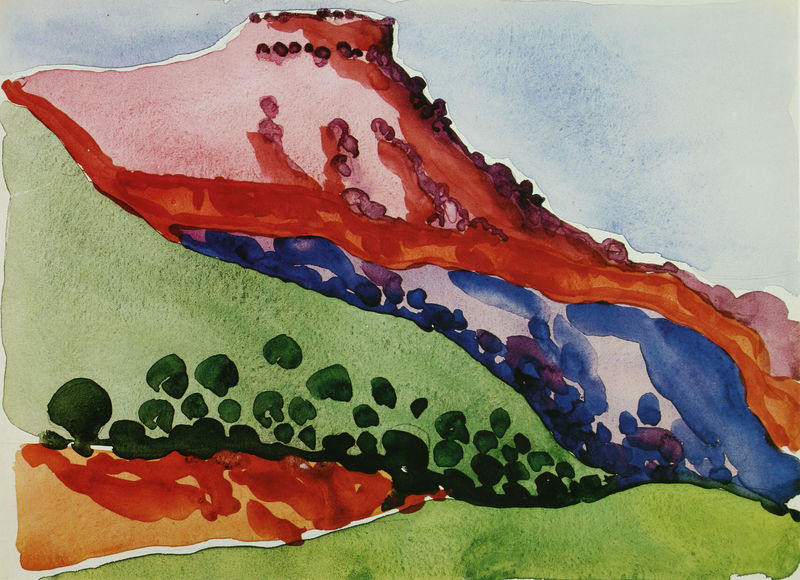
Titel: Red Mesa
Künstler: Georgia O'Keeffe
Institution: Im Besitz der Künstlerin
Schlagwörter: baum, berg, blau, himmel, wasser, aquarell, bäume, gelb, grün, landschaft, orange, weiss, rot, wiese, hügel, natur, tal, wald, gebirge, gletscher, hang, lila, violett, wasserfarbe, geröll, massiv, punkte, vulkan, moräne, ene, tupfer, expressiv, hänge, bergmassiv, ripfen